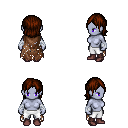
a pixel art fantasy rpg character, female body template, dark elf, purple skin, brown tattered cape, white pants, brown long bangs hairstyle, white cloth bandages, maroon shoes, four views (front, back, left, right), 2x2 character sprite sheet, small pixel art, hard edges, no anti-aliasing